Question: I would like to develop a Dialog which is composed of 3 steps to guide the user when he launches the app for the first time.
The following image is an example of what I would like to achieve:

1- I would like to know how to add a mark to close the dialog at the top-right corner?
2- How can I implement the small circles at the bottom of the screen that indicates the current step? Can they be created programmatically?
3-Only to be sure, I decided to navigate between the Dialog steps using a . Is this the right approach?
Thanks in advance.
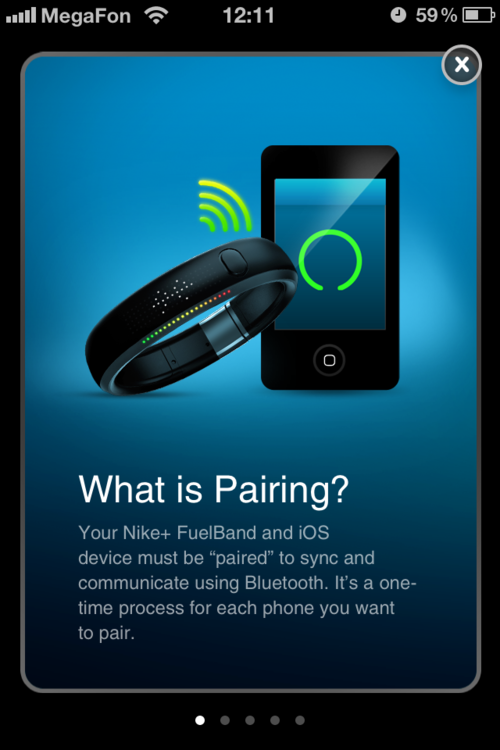
Answer: > I would like to know how to add a mark to close the dialog at the
upper right corner?
Don't do that. That looks like it was a straight port from an iphone app. Use the native android dialog containers/buttons.
> How can I implement the small dots at the bottom of the screen that
indicates the current step?
What have you tried? There's a million ways of doing this depending on the rest of the workflow.
> Only to be sure, I decided to navigate between the dialog steps using
a ViewFlipper. Is this the right approach?
Maybe. It depends what you're displaying. If you're only displaying a single image or something simple, then that might be the best approach. I would create different dialog fragments ( you are using fragments, right?) for the different steps. That way you can automatically push them to the back stack as you move through the workflow.